Question: I want to add a sidebar navigation like Kayak (see image), but I'm not sure how. The only way I can think of is adding a UIView to each of my main ViewControllers and then changing AppDelegate.window.rootViewController but I'm not sure.
Also, I want to make sure this works with UISplitViewControllers and I've had a hard time customizing this class.
Any help appreciated, thanks.

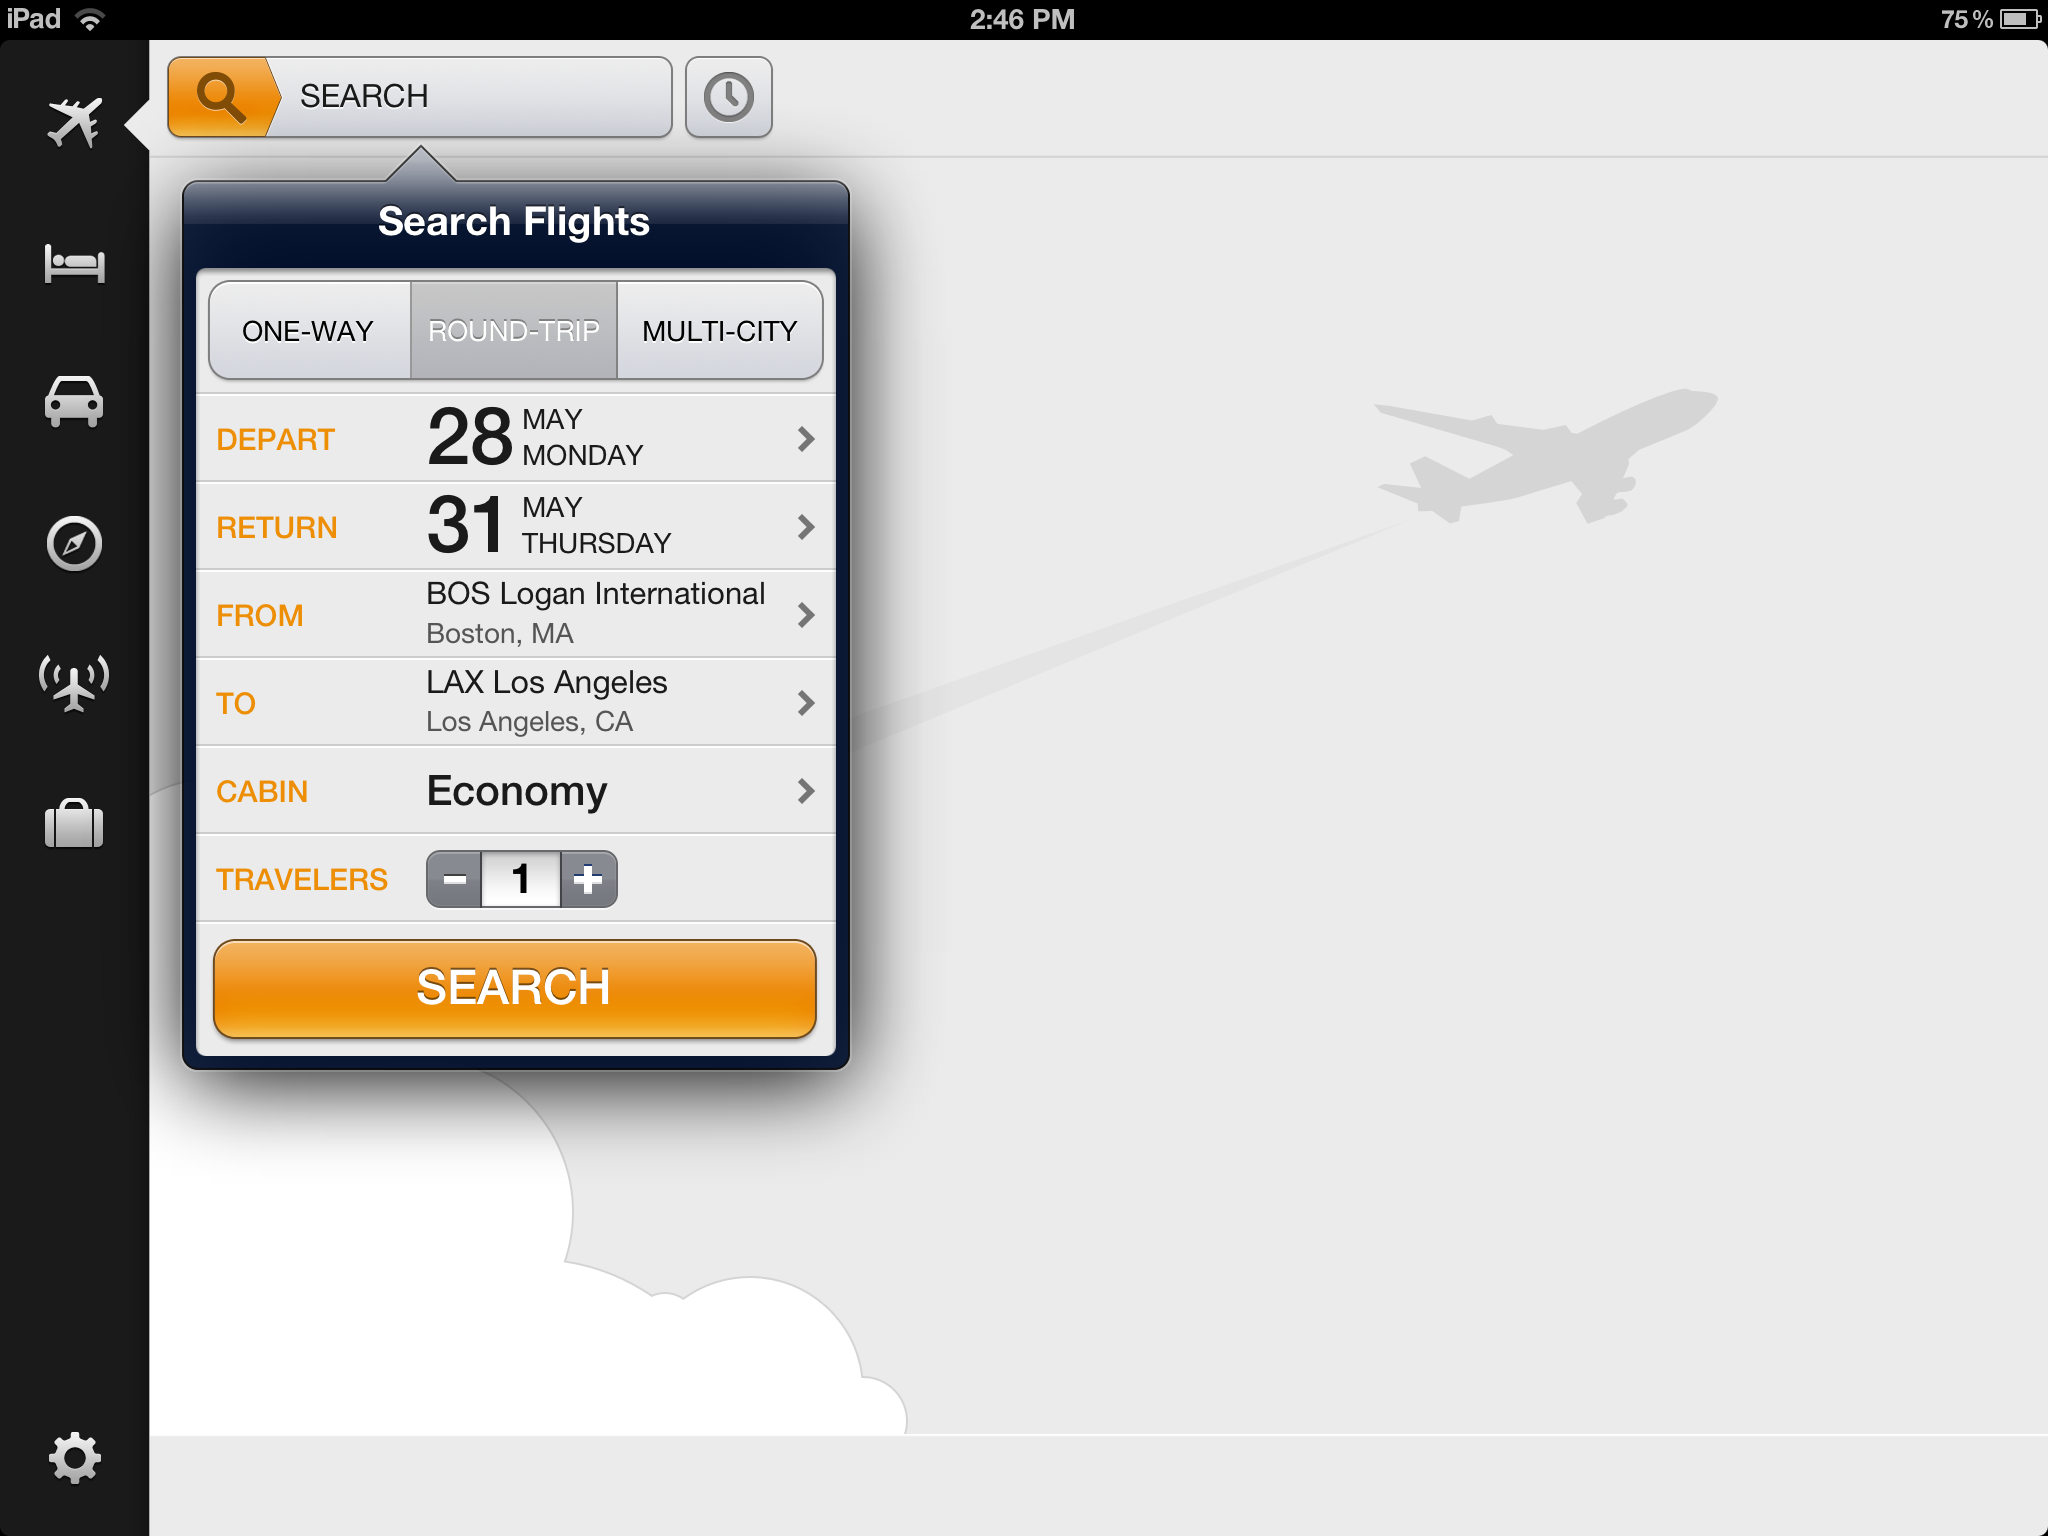
Answer: I would create a container view controller which has a side bar. Then add other view controllers to that container view controller as child view controller. By sidebar button actions you can switch (add / remove...) views of your child controllers( handled by container view controller ).
I did not understand you exactly:
if you want to use split view controller for that sidebar
UISplitviewcontroller has a master view (left view) with 320.0 px (non retina). Changing this value is not advised by apple.
or if you want to use a split view controller next to sidebar
split view controller has been made to be a root view controller of the app window. So it is not good to it here. Maybe you can create your own.
I do not think it is a good idea changing the root view controller of your window. Even if you do that you need to have a sidebar in every your views, which is not good.